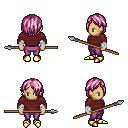
a pixel art fantasy rpg character, female body template, human, tanned skin, maroon long-sleeve shirt, magenta pants, pink bangs hairstyle, white cloth bandages, gold boots, spear, four views (front, back, left, right), 2x2 character sprite sheet, small pixel art, hard edges, no anti-aliasing